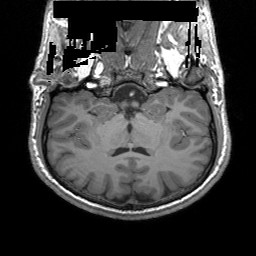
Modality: T1w
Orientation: sagittal